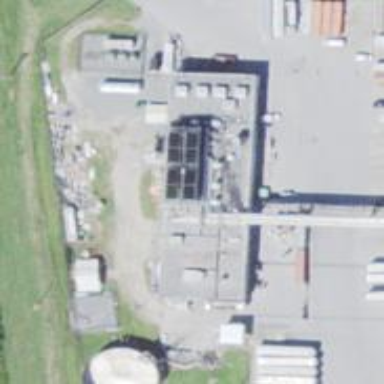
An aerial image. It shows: Generator for power supply.